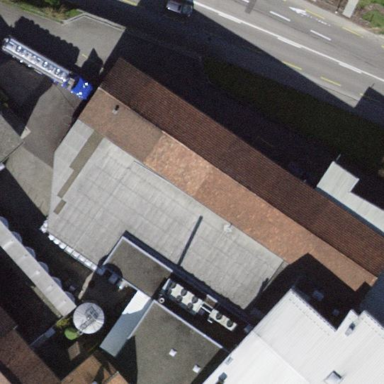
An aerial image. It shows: Industrial building.